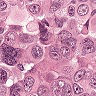
Metastatic tissue present: yes